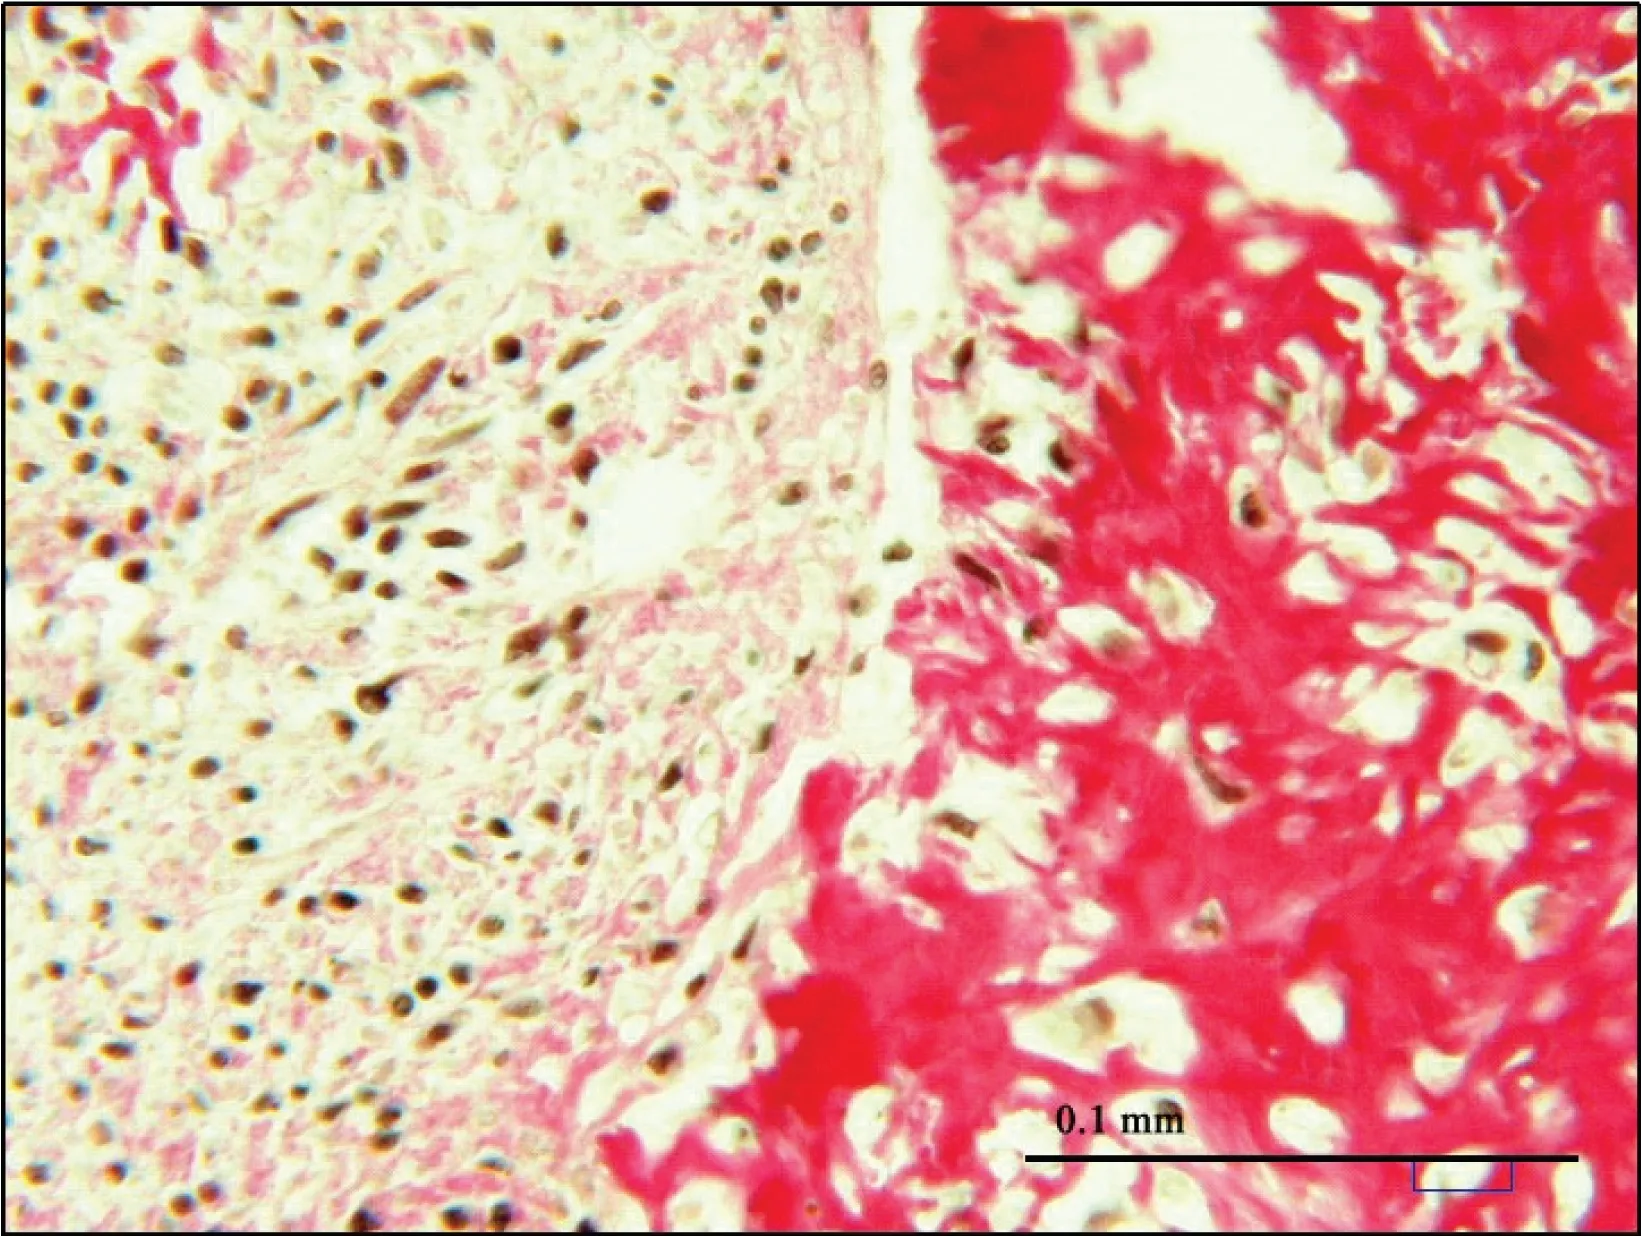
Microscopic examination disclosed bony structures (osteoid) within the tumour with no other mesenchyme structures present pointing to osteosarcoma (van Gieson; magnitude x 40).
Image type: pathology (van_gieson)